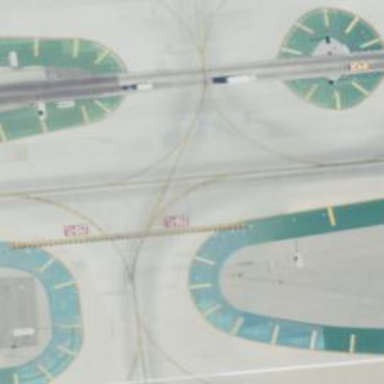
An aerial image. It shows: Image of taxiway at airport.